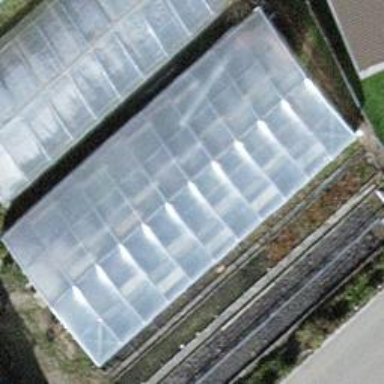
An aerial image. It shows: Greenhouse.